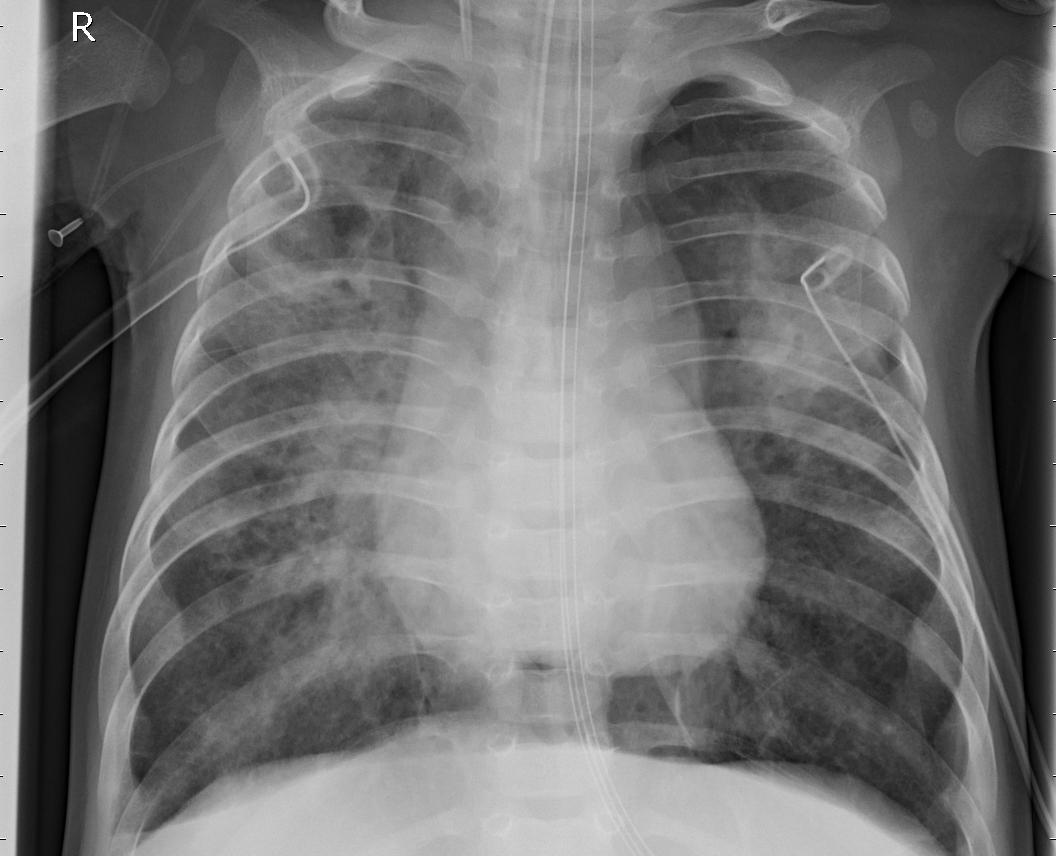
Diagnosis: PNEUMONIA